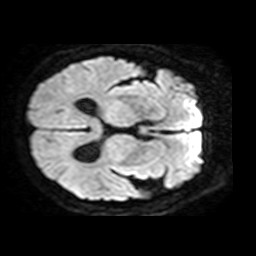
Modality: TRACE
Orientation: axial
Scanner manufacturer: philips
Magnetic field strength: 1.5 T
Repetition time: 3.106 s
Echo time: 0.06241 s